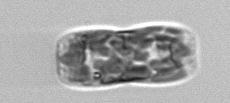
Label: pennate_morphotype1